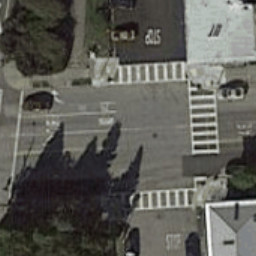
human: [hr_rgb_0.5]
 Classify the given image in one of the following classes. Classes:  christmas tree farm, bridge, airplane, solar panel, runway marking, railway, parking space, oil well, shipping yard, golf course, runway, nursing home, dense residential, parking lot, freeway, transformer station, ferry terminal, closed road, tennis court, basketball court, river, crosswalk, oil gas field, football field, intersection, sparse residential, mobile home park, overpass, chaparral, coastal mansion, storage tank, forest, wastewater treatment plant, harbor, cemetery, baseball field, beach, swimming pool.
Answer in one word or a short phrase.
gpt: crosswalk